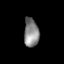
Tissue: lung
Cell type: Epithelial cells
Senescence score: 0.1808
Nuclear area (px): 416
Mean DAPI intensity: 135.618